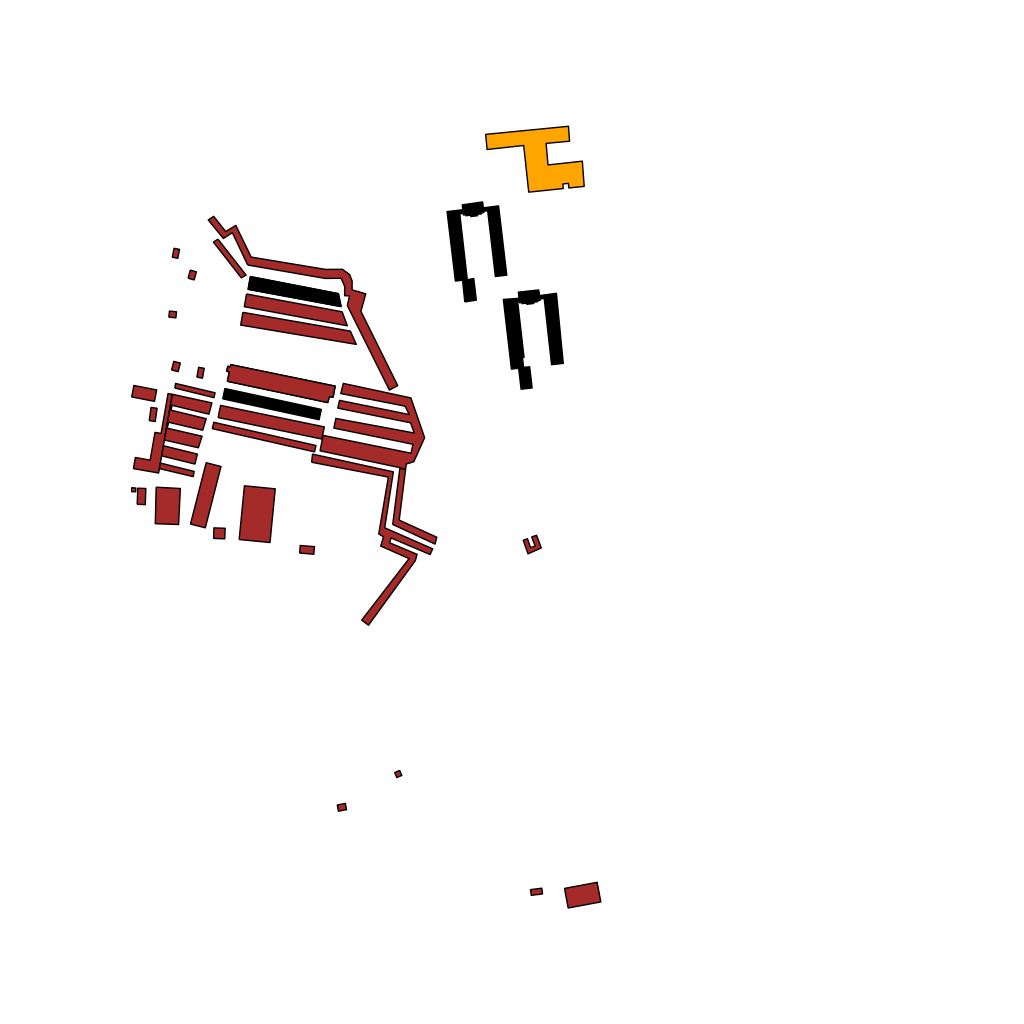
Tags: overhead vector_map, agriculture, industrial, recreation, residential, special, individual_rise, low_rise, density_1, Building, Facility, School, 1.0 km²